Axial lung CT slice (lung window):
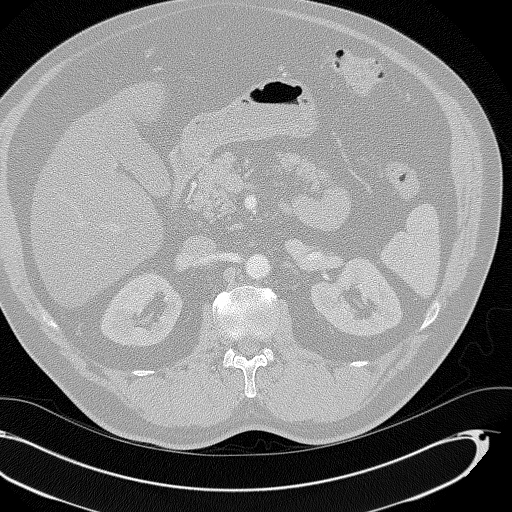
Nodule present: no